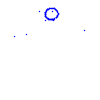
Particle: kaon